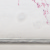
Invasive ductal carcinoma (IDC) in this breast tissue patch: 0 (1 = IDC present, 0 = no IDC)